Question: I've been trying for weeks on how to loop all the items in my 'SubMenu' on the 'MenuStrip'. My problem is if I add a new 'SubMenu' is I have to input a code to loop it again to control my items. Basically I am looping my 'SubMenu' just to control my items. What I want is to loop all items in the 'MenuStrip' level not on submenu level
here is my hierarchy.

here is my code
'''
public void startUpRoleControl()
{
loadRoleControl();
disableAllToolStripItems();
bool varmasterDropItem = false;
bool varservicesDropItem = false;
bool varreportsDropItem = false;
bool varmaintenanceDropItem = false;
bool varuseroptionsDropItem = false;
if (dtDBRoleControl.Rows.Count > 0)
{
foreach(DataRow drmaster in dtDBRoleControl.Rows)
{
foreach (ToolStripItem masterDropItem in masterToolStripMenuItem.DropDownItems) // use to disable sub items of mastermenu
{
if (masterDropItem.Tag != null)
{
if (masterDropItem.Tag.ToString() == drmaster["rprevformname"].ToString() && Convert.ToInt32(drmaster["rprevview"]) == 1)
{
masterDropItem.Visible = true;
varmasterDropItem = true;
break;
}
}
}
}
foreach (DataRow drservices in dtDBRoleControl.Rows)
{
foreach (ToolStripItem servicesDropItem in servicesToolStripMenuItem.DropDownItems) // use to disable sub items of mastermenu
{
if (servicesDropItem.Tag != null)
{
if (servicesDropItem.Tag.ToString() == drservices["rprevformname"].ToString() && Convert.ToInt32(drservices["rprevview"]) == 1)
{
servicesDropItem.Visible = true;
varservicesDropItem = true;
break;
}
}
}
}
foreach (DataRow drreports in dtDBRoleControl.Rows)
{
foreach (ToolStripItem reportsDropItem in reportsToolStripMenuItem.DropDownItems) // use to disable sub items of mastermenu
{
if (reportsDropItem.Tag != null)
{
if (reportsDropItem.Tag.ToString() == drreports["rprevformname"].ToString() && Convert.ToInt32(drreports["rprevview"]) == 1)
{
reportsDropItem.Visible = true;
varreportsDropItem=true;
break;
}
}
}
}
foreach (DataRow druseroptions in dtDBRoleControl.Rows)
{
foreach (ToolStripItem useroptionsDropItem in reportsToolStripMenuItem.DropDownItems) // use to disable sub items of mastermenu
{
if (useroptionsDropItem.Tag != null)
{
if (useroptionsDropItem.Tag.ToString() == druseroptions["rprevformname"].ToString() && Convert.ToInt32(druseroptions["rprevview"]) == 1)
{
useroptionsDropItem.Visible = true;
varuseroptionsDropItem = true;
break;
}
}
}
}
foreach (DataRow drmaintenance in dtDBRoleControl.Rows)
{
foreach (ToolStripItem maintenanceDropItem in maintenanceToolStripMenuItem.DropDownItems) // use to disable sub items of mastermenu
{
if (maintenanceDropItem.Tag != null)
{
if (maintenanceDropItem.Tag.ToString() == drmaintenance["rprevformname"].ToString() && Convert.ToInt32(drmaintenance["rprevview"]) == 1)
{
maintenanceDropItem.Visible = true;
varmaintenanceDropItem = true;
break;
}
}
}
}
if (varmasterDropItem == true) // shows master item if there is a item in master that are visible
{
masterToolStripMenuItem.Visible = true;
}
if (varservicesDropItem == true)// shows services item if there is a item in services that are visible
{
servicesToolStripMenuItem.Visible = true;
}
if (varreportsDropItem == true)// shows services item if there is a item in services that are visible
{
reportsToolStripMenuItem.Visible = true;
}
if (varmaintenanceDropItem == true)// shows services item if there is a item in services that are visible
{
maintenanceToolStripMenuItem.Visible = true;
}
if (varuseroptionsDropItem == true)// shows services item if there is a item in services that are visible
{
userOptionsToolStripMenuItem.Visible = true;
}
}
'''
as you can see the more submenu I have the more code I have to control. Is there any other way to loop all the items in main menu. I am using a database to control the visibility of the all the menu items. is there a way to that using a minimal loop statement and not loop per submenu
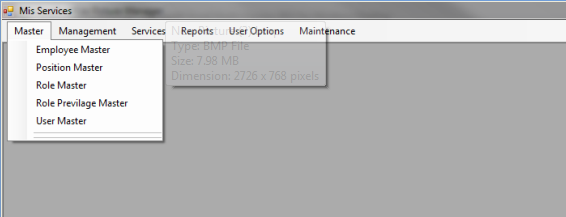
Answer: Okay, So here is what I could try based on your image/example
(This loops through all your menu and submenu items and then set's its Visibility -- Tested in Visual Studio 2010):
'''
public void startUpRoleControl()
{
loadRoleControl();
disableAllToolStripItems();
if (dtDBRoleControl.Rows.Count > 0)
{
for (int i = 0; i < menuStrip1.Items.Count; i++ ) //menuStrip1 is the main menu strip which holds the menu items.
{
foreach(DataRow drmaster in dtDBRoleControl.Rows)
{
ProcessDropDown(menuStrip1.Items[i], drmaster["rprevformname"].ToString(), Convert.ToInt32(drmaster["rprevview"]) );
}
}
}
}
private void ProcessDropDown(ToolStripItem item, string rprevformname, int rprevview)
{
ToolStripMenuItem menuItem = (ToolStripMenuItem)item; //Type casting from ToolStripItem to ToolStripMenuItem
if (!menuItem.HasDropDownItems)
return;
else
{
foreach (ToolStripMenuItem val in menuItem.DropDownItems)
{
if (val.HasDropDownItems)
ProcessDropDown(val, rprevformname, rprevview);
if (val.Tag != null && val.Tag.ToString() == rprevformname, && rprevview == 1)
{
val.Visible = false;
menuItem.Visible = false;
}
}
}
}
'''
Considering the above, I suggest that you are doing too much overhead with deciding the menu items visibility on a value
:
Just to ensure the error of type casting wont occur, you can check whether the item is convertible, as:
'''
private void ProcessDropDown(ToolStripItem item)
{
ToolStripMenuItem menuItem = item as ToolStripMenuItem; //Type casting from ToolStripItem to ToolStripMenuItem
if (menuItem == null)
return;
if (!menuItem.HasDropDownItems)
return;
else
{
foreach (var val in menuItem.DropDownItems)
{
ToolStripMenuItem menuTool = val as ToolStripMenuItem;
if (menuTool == null)
continue;
if (menuTool.HasDropDownItems)
ProcessDropDown(menuTool);
if (menuTool.Tag != null && menuTool.Tag.ToString() == "nagaraj")
{
menuTool.Text = false;
menuItem.Visible = false;
}
}
}
}
'''